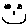
Label: smiley face